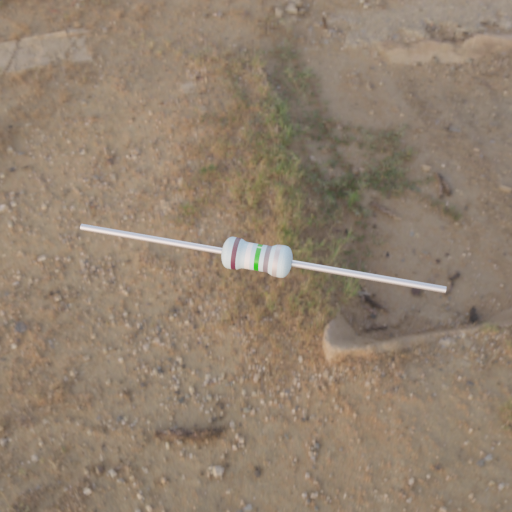
Resistor colour bands (in order): brown, white, green, gray, silver